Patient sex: F
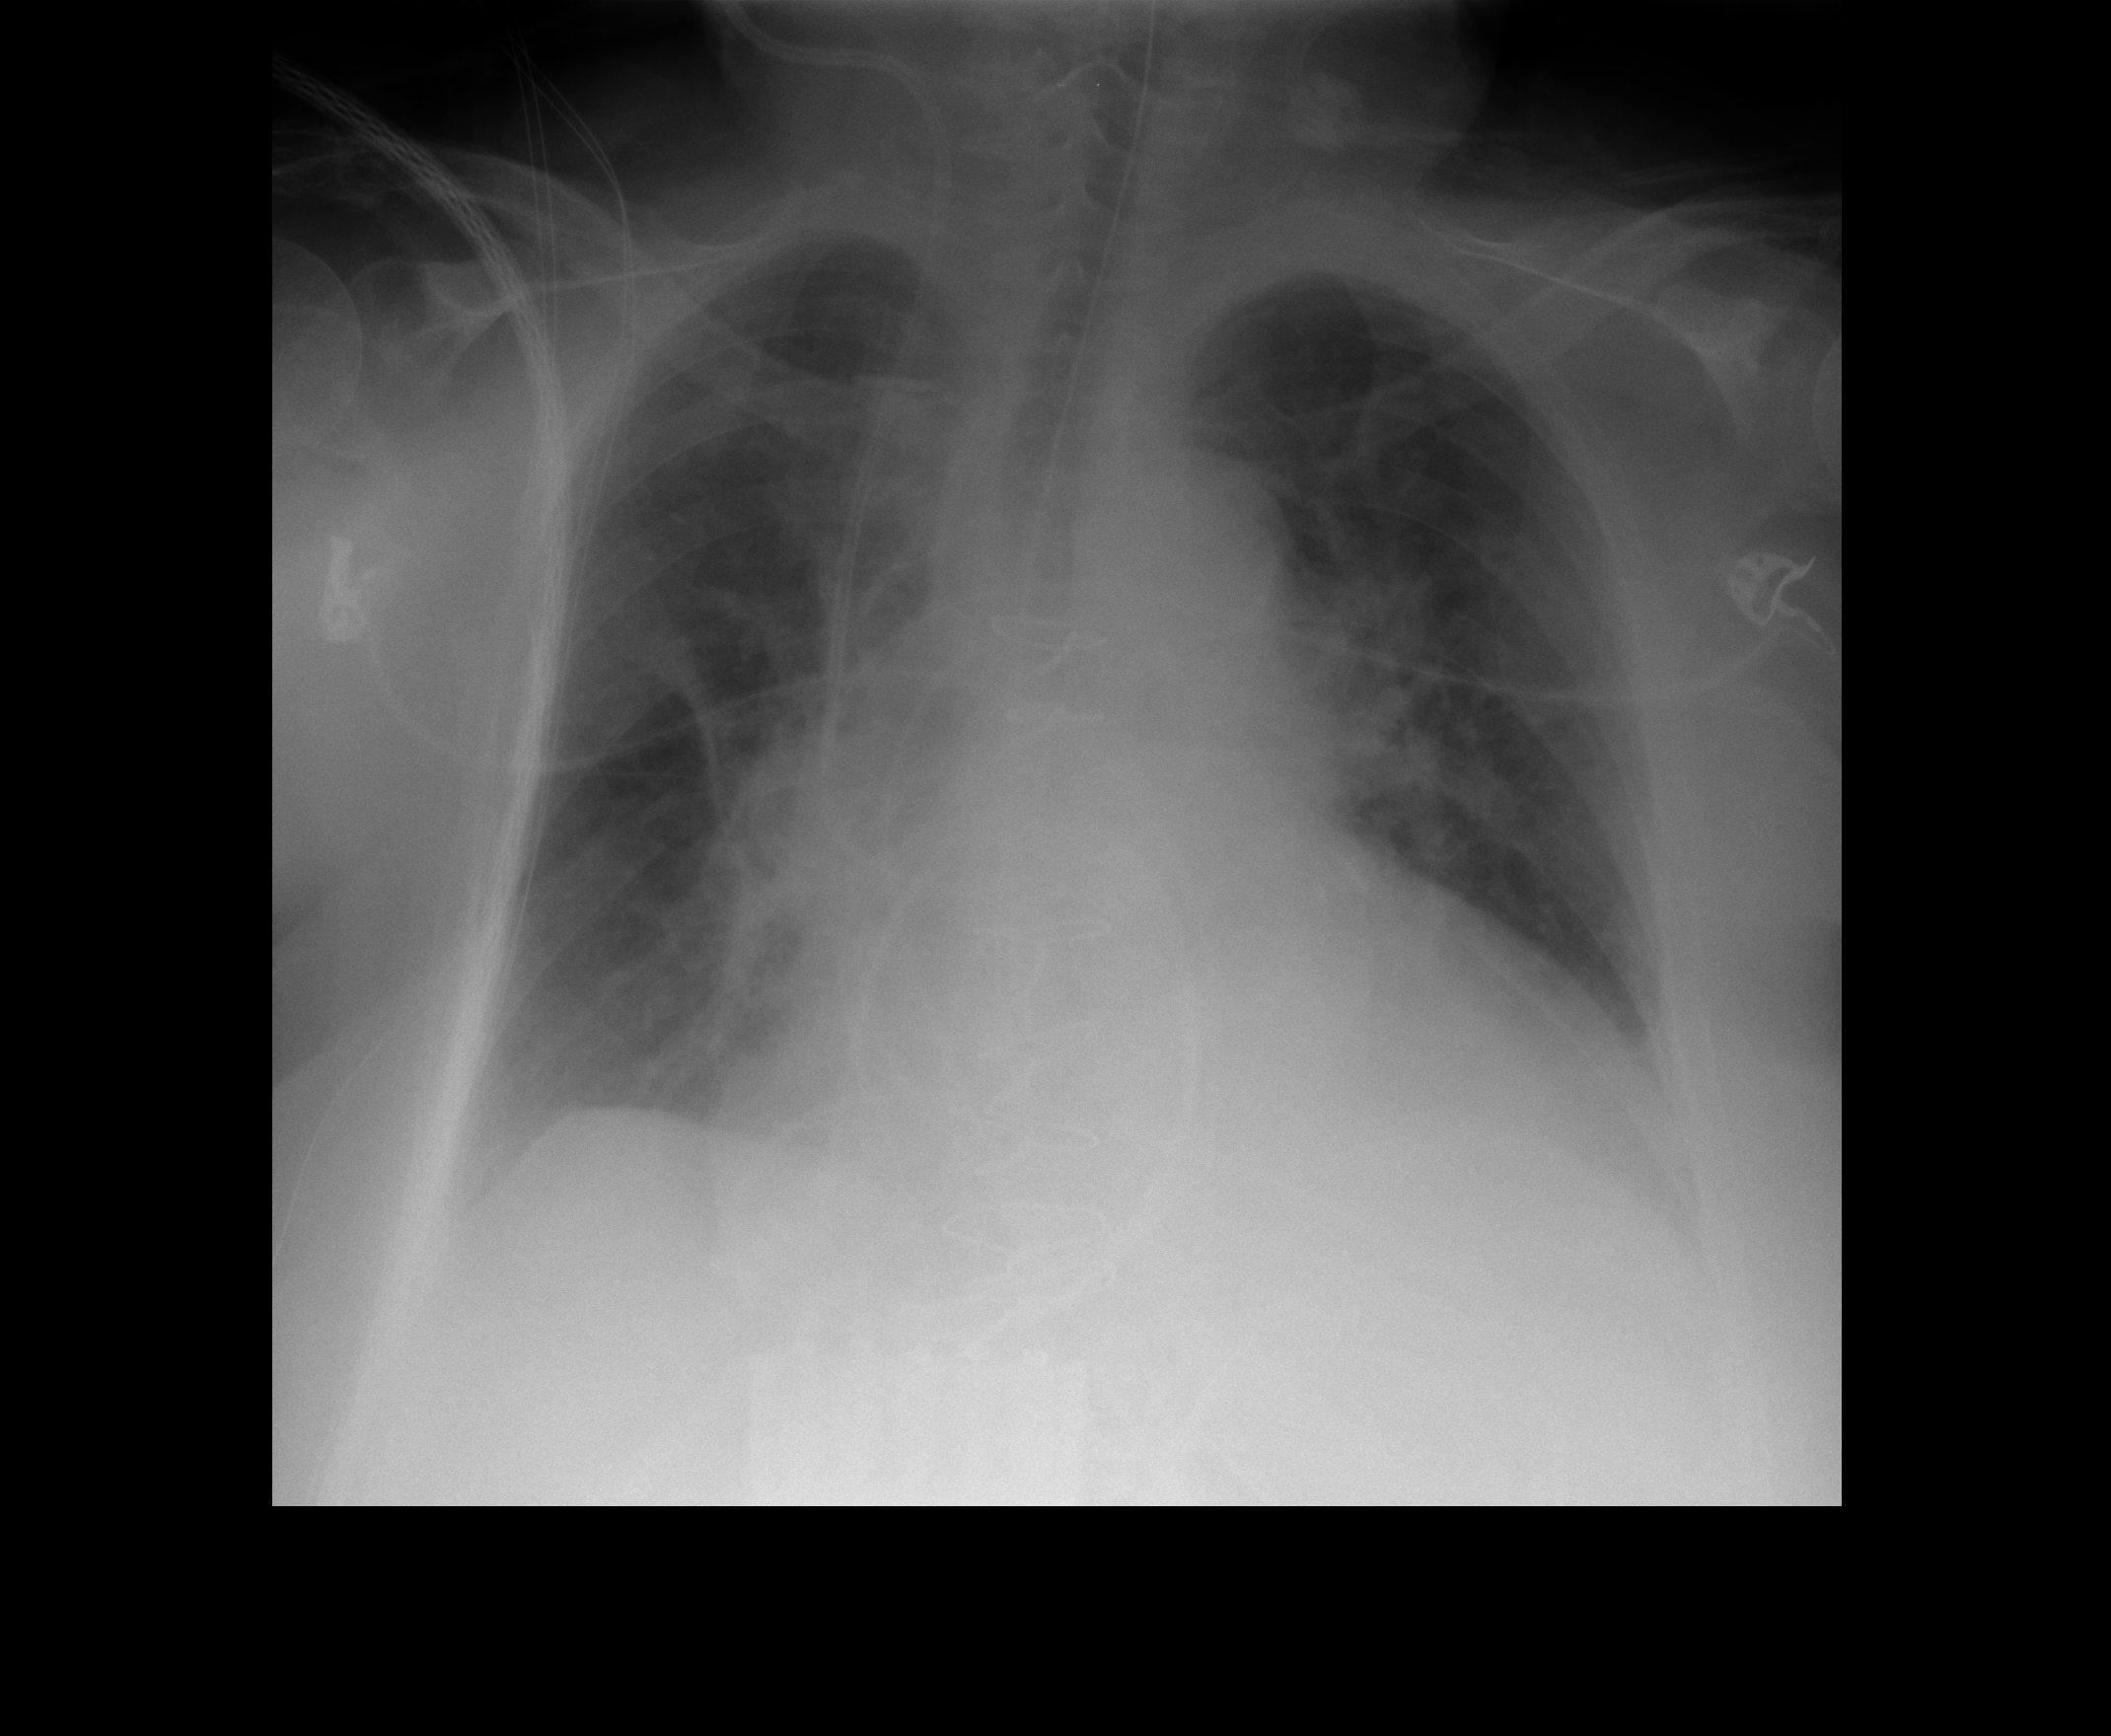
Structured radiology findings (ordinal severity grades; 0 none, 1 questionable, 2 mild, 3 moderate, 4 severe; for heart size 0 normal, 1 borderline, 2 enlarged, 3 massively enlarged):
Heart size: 2
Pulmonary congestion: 2
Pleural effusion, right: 0
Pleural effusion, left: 1
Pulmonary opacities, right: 0
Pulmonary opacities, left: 0
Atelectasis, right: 2
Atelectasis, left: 1